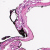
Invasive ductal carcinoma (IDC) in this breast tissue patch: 0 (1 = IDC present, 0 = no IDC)